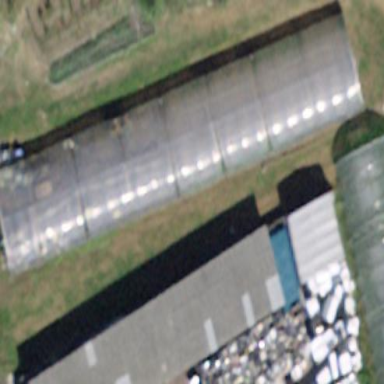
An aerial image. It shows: Greenhouse.